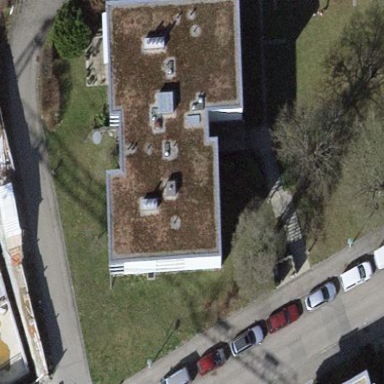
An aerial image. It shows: Flat roofed building.